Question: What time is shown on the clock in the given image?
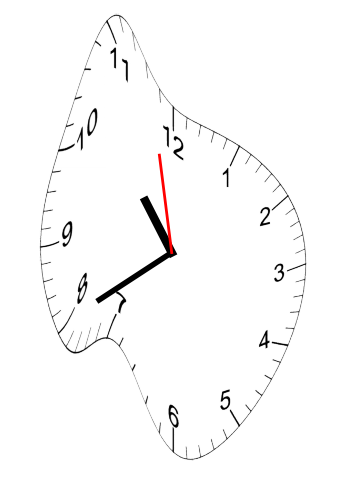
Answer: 10:39:58